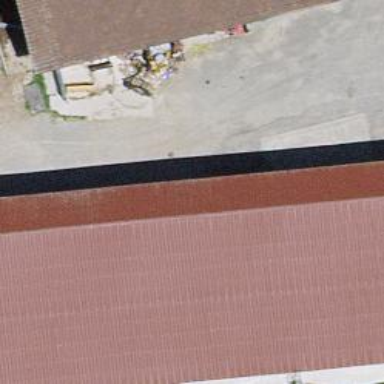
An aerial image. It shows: Group of garages.